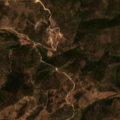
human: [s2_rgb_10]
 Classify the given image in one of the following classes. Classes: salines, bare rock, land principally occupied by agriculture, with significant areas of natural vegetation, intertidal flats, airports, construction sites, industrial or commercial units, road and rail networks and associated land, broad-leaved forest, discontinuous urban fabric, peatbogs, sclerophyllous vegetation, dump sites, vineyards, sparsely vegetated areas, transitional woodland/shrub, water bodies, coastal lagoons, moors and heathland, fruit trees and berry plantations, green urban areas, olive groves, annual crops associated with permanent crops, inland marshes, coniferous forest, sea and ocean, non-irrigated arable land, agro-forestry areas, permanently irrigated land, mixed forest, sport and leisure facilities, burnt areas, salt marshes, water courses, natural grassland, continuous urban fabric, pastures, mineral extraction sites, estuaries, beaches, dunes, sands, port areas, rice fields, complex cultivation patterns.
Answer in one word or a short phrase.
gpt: broad-leaved forest, sclerophyllous vegetation, transitional woodland/shrub